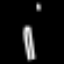
Label: fork